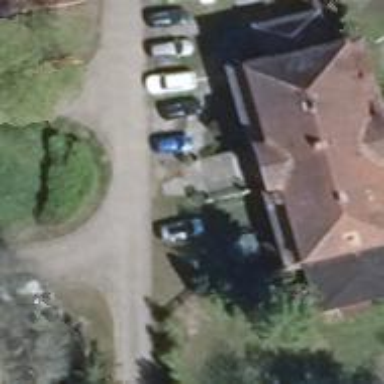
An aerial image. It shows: Driveway.